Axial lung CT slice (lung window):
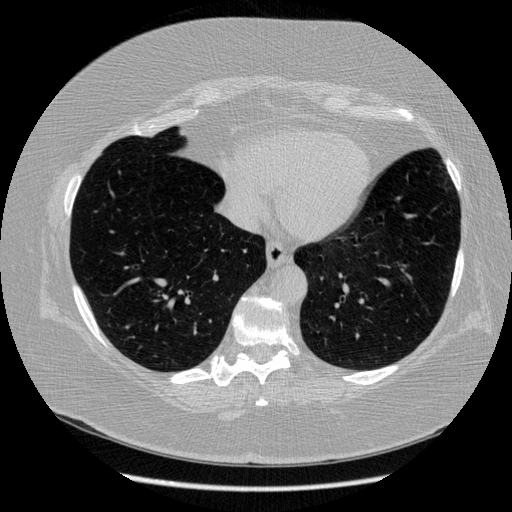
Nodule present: no